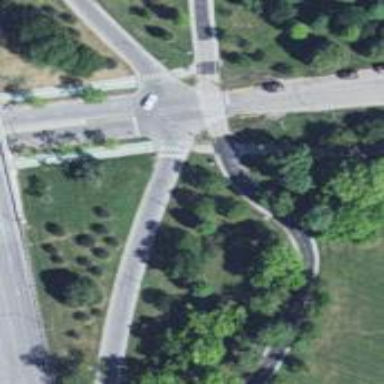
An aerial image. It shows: Uncontrolled zebra crossing on cycleway.